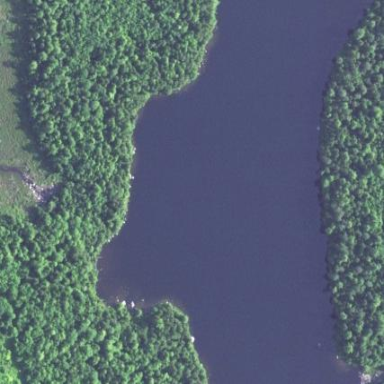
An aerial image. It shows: Serene lake surrounded by nature.